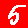
Digit: 5